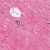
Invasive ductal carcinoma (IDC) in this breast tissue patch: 0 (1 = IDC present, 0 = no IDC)